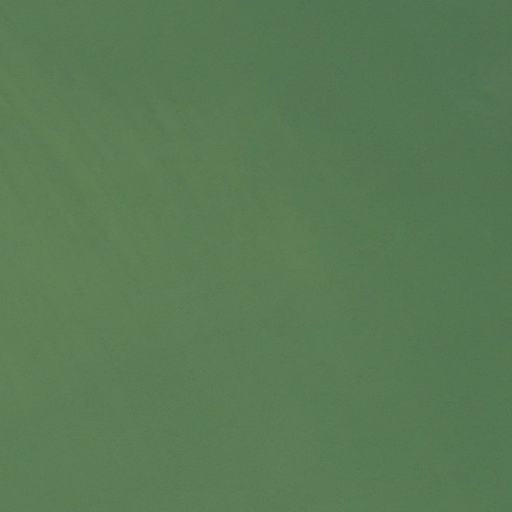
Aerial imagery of bar in South Dakota named Bailey Island containing only open water